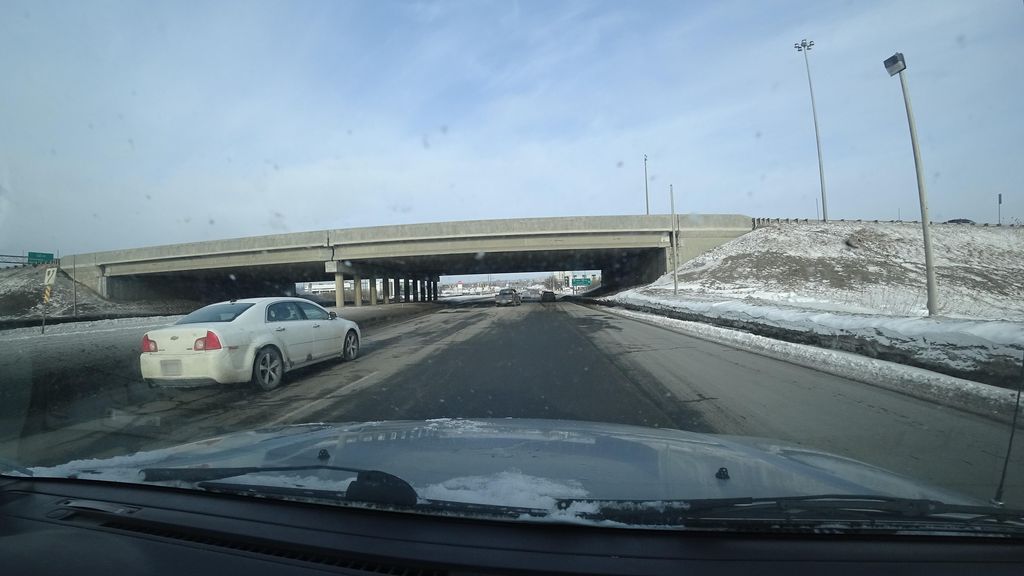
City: quebec_city